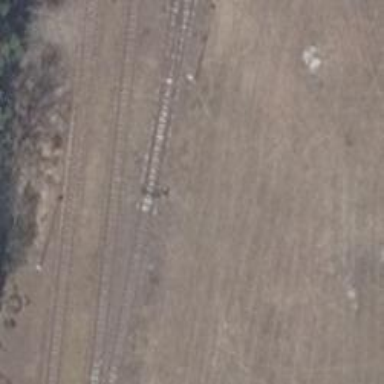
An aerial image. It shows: Railway switch with the turnout side on the left.